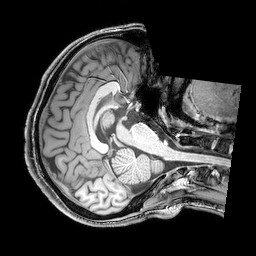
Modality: T1w
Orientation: axial